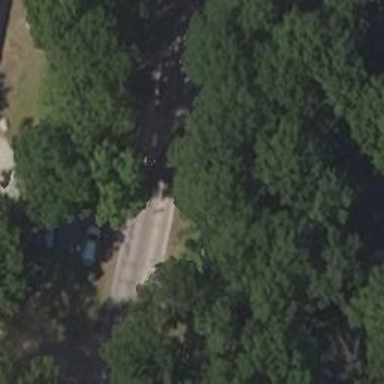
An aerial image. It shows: Secondary road with concrete surface.